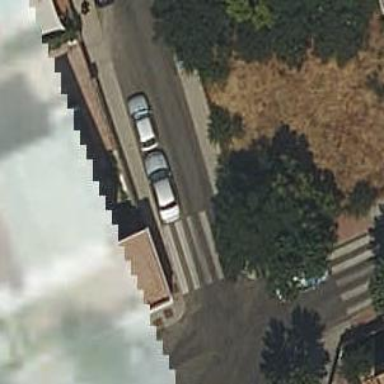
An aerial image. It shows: Marked crossing on the road.